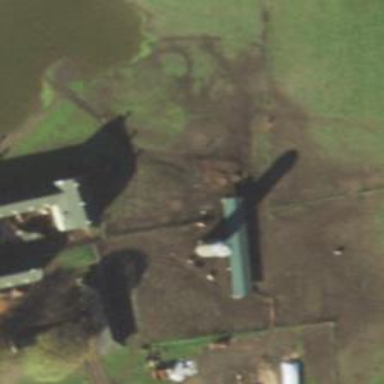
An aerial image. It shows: Silo.